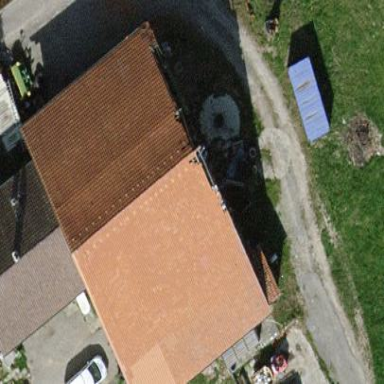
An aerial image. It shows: Farm building.